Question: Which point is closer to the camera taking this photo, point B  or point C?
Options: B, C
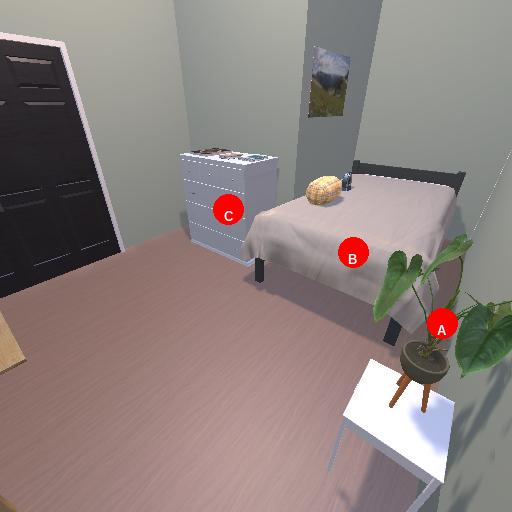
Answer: B